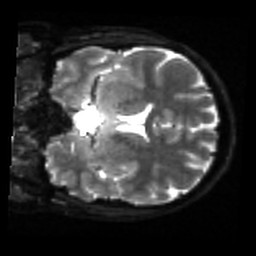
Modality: sbref
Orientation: coronal
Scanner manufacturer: siemens
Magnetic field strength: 3 T
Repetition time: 4 s
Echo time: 0.0594 s